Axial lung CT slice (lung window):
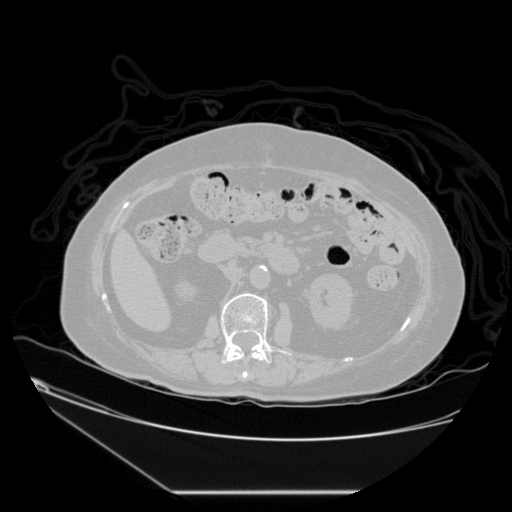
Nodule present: no